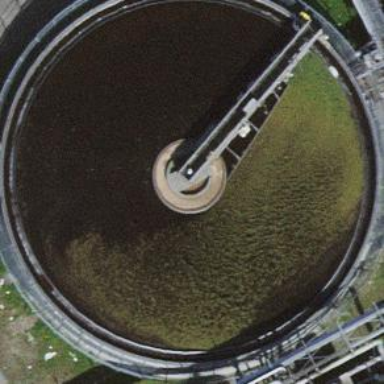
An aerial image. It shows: Wastewater basin for treating water.